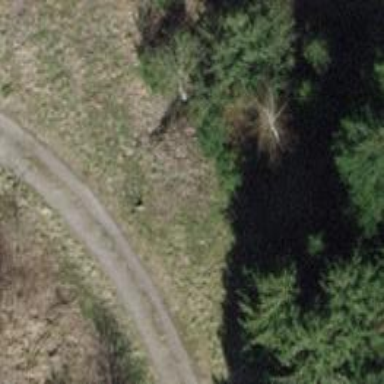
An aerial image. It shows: Gravel track with track type of grade3.